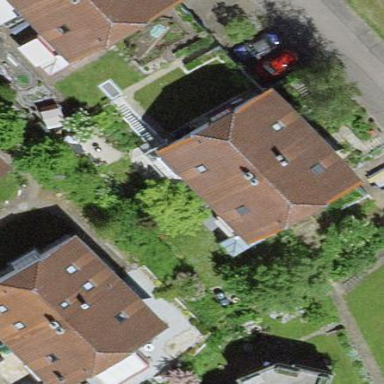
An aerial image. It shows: Building.